Question: I am trying to make a website XML editor and I am using spry datasets and nested datasets to do this. However I have an XML file like this:
'''
<Seating_Plan>
<Department id="A">
<DeptCode>001</DeptCode>
<DeptName>Test1</DeptName>
<li>1</li>
<li>2</li>
<li>3</li>
<li>4</li>
<li>5<li>
</Department>
<Department id="B">
<DeptCode>002</DeptCode>
<DeptName>Test2</DeptName>
<li>6</li>
<li>7</li>
<li>8</li>
<li>9</li>
<li>10</li>
</Department>
</Seating_Plan>
'''
And I have my HTML like this:
'''
<script type="text/javascript">
var XML = new Spry.Data.XMLDataSet("../XML/XML.xml", "Seating_Plan/Person");
var XML_Dept = new Spry.Data.XMLDataSet("../XML/XML.xml", "Seating_Plan/Department");
var dslists = new Spry.Data.NestedXMLDataSet("../XML/XML.xml", "li");
</script>
<div spry:region="XML_Dept">
<table width="95%" border="0" align="center" cellpadding="0" cellspacing="0">
<tr class="XML_Container_Header">
<th height="40">ID</th>
<th>DeptCode</th>
<th>DeptName</th>
<th>Description</th>
<th>lists</th>
</tr>
<tr spry:repeat="XML_Dept">
<td><input id="ID_Dept" name="ID_Dept" type="text" class="textfields" value="{@id}" size="3" maxlength="3"></td>
<td><input id="ID_Dept" name="ID_Dept" type="text" class="textfields" value="{DeptCode}" size="30" maxlength="30"></td>
<td><input id="ID_Dept" name="ID_Dept" type="text" class="textfields" value="{DeptName}" size="50" maxlength="50"></td>
<td><input id="ID_Dept" name="ID_Dept" type="text" class="textfields" value="{li}" size="50" maxlength="50"></td>
<td spry:region="XML_Dept"><ul spry:repeatchildren="dslists"><li><input id="ID_Dept" name="ID_Dept" type="text" class="textfields" value="{li}" size="50" maxlength="50"></li></ul></td>
</tr>
</table>
'''
The first row is displayed correctly with the XML LI elements of Department "A", however the second row or Department B in the table has duplicated the Department "A" XML Li Elements, How do I get it to display the department B li elements removing the duplication...?
In other words:

Any ideas would be gratefully appreciated!!
Many thanks!
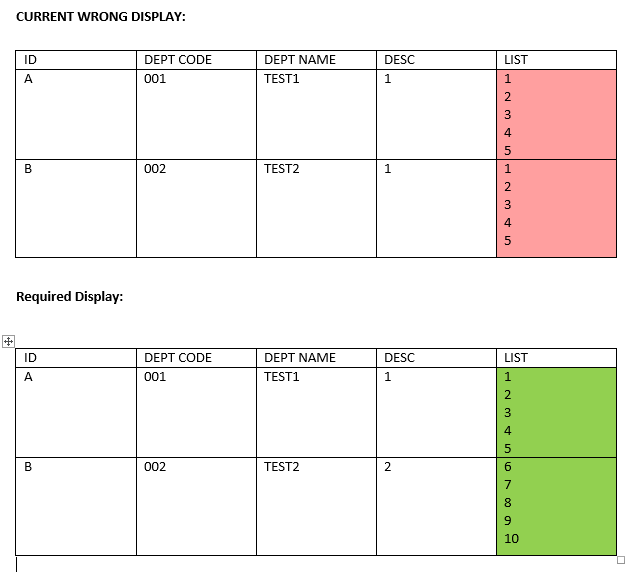
Answer: SPRYS are no longer supported, it is better to use JQUERY or Javascript from additional research. Also using PHP Forms to post the values works well for my needs.